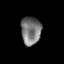
Tissue: skin
Cell type: Epithelial cells
Senescence score: 0.2436
Nuclear area (px): 557
Mean DAPI intensity: 118.079